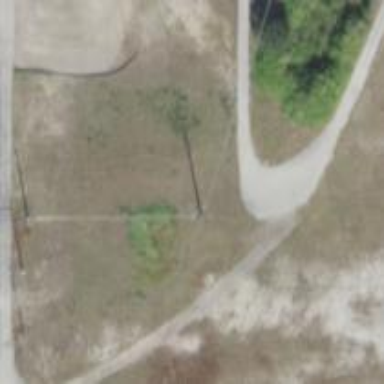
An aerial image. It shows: Power pole.